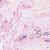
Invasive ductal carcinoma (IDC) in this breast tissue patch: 0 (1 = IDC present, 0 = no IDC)